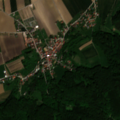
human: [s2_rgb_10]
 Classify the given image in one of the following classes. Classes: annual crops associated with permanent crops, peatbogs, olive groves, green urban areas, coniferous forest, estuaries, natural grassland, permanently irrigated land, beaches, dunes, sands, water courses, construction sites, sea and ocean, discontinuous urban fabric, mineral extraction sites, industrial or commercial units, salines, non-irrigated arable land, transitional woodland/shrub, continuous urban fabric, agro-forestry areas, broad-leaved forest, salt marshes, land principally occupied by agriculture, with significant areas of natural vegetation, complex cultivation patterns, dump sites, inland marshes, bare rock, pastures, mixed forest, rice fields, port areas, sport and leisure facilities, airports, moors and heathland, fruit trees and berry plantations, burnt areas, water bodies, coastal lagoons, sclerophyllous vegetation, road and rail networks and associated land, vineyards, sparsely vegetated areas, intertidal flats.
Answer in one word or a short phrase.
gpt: discontinuous urban fabric, non-irrigated arable land, complex cultivation patterns, mixed forest